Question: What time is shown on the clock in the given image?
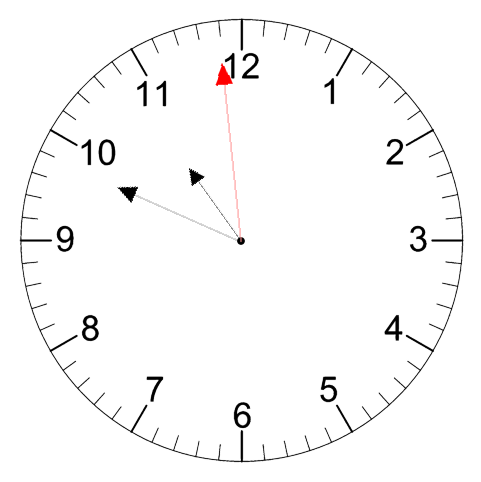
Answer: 10:48:59